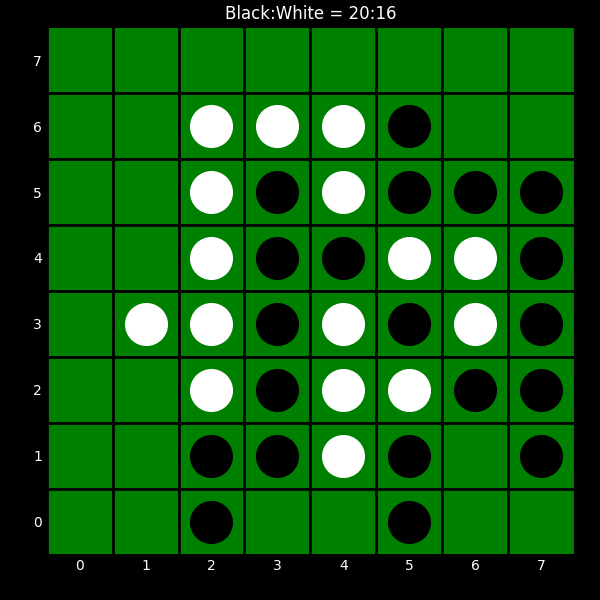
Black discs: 20
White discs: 16